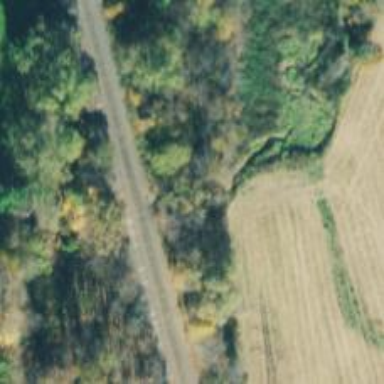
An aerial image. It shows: Railway siding with rails.